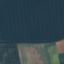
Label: AnnualCrop